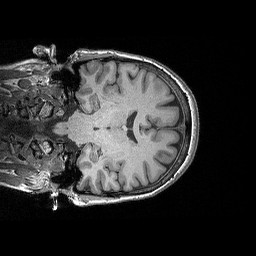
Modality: T1w
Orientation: coronal
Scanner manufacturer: siemens
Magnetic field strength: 3 T
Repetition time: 2.3 s
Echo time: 0.00298 s